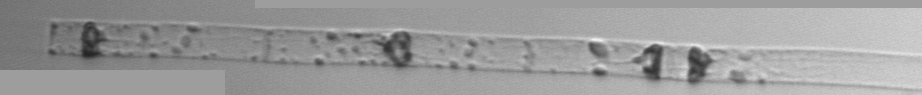
Label: Dactyliosolen_blavyanus